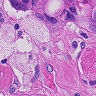
Metastatic tissue present: yes